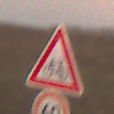
Verkehrszeichen: RadverkehrRechts
Zusatzzeichen unten: Geschwindigkeit60
Umgebung: Outdoor, Nature
Tageszeit: SunriseSunset
Wetter: PartlyCloudy
Licht: Natural
Jahreszeit: NotSpecified
Kontrast: LowContrast